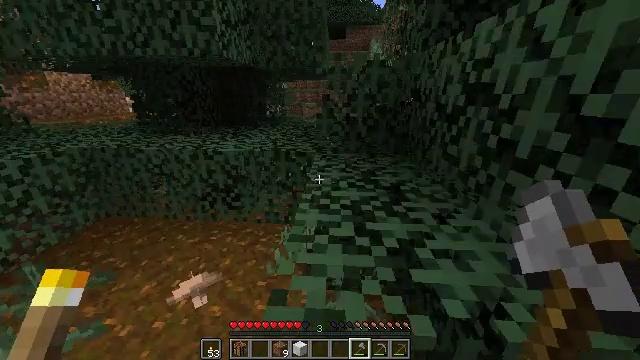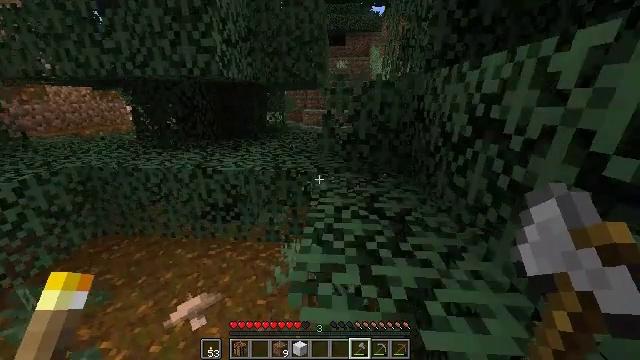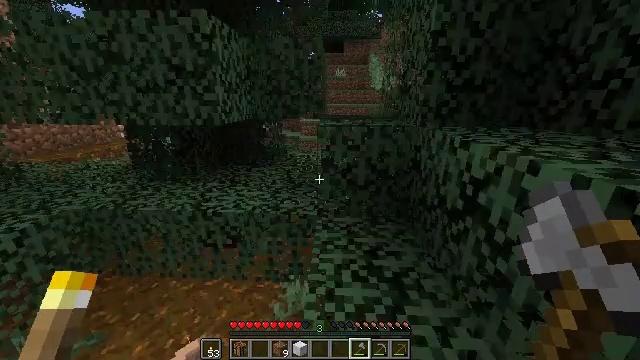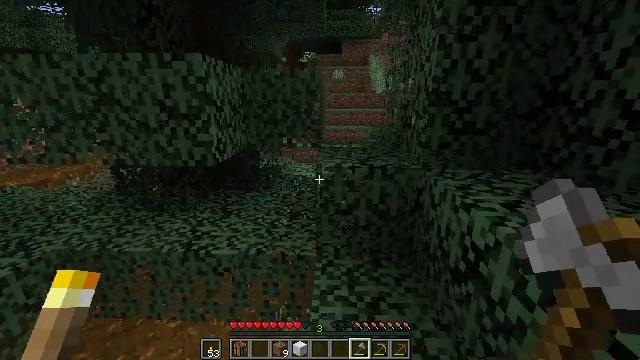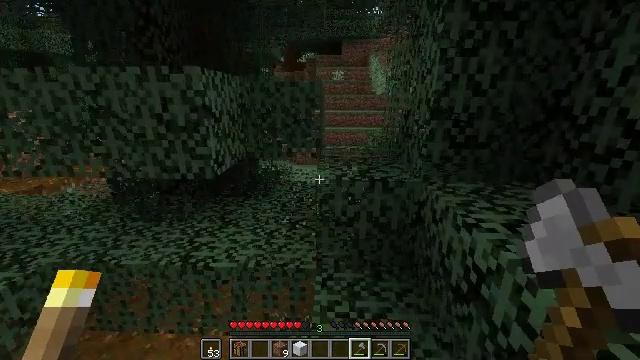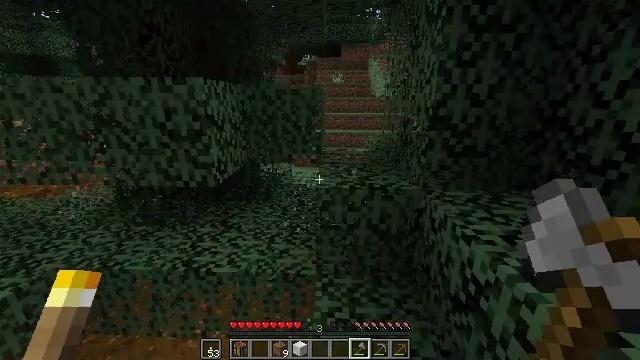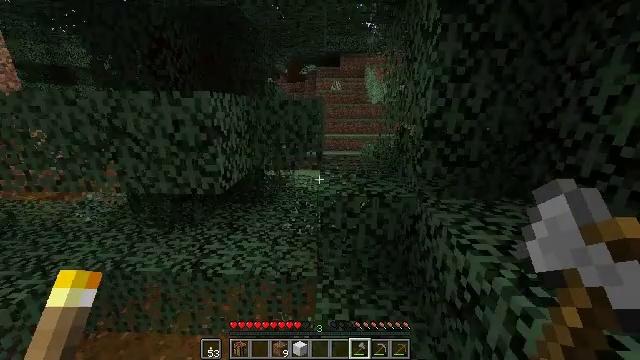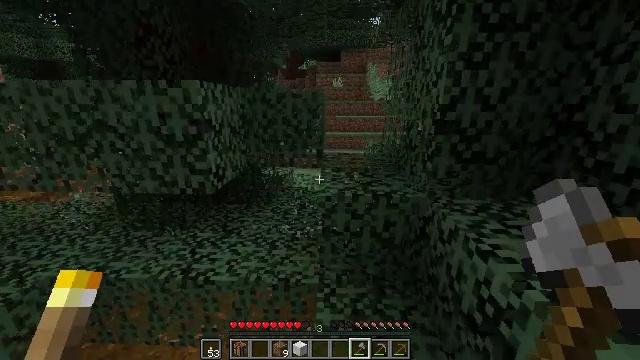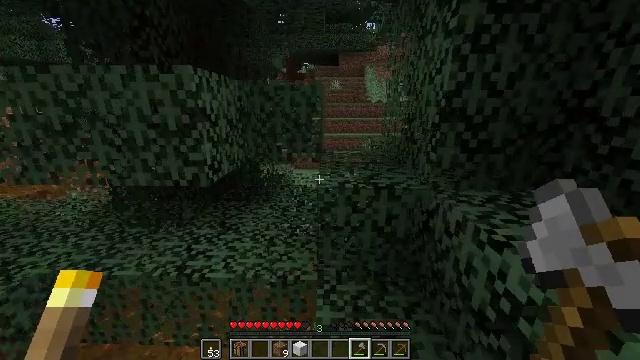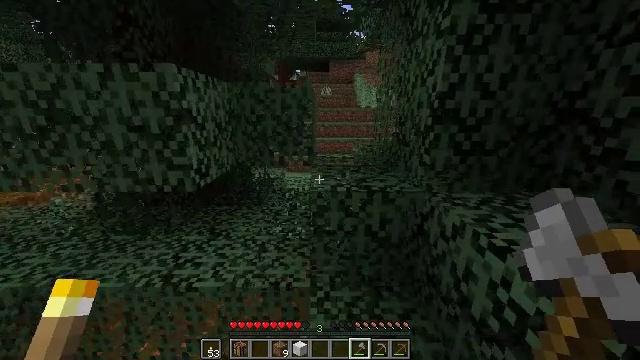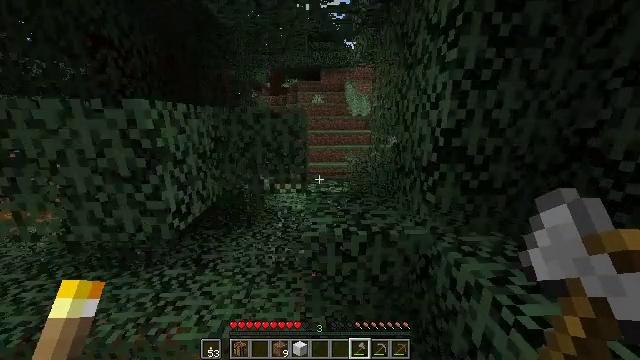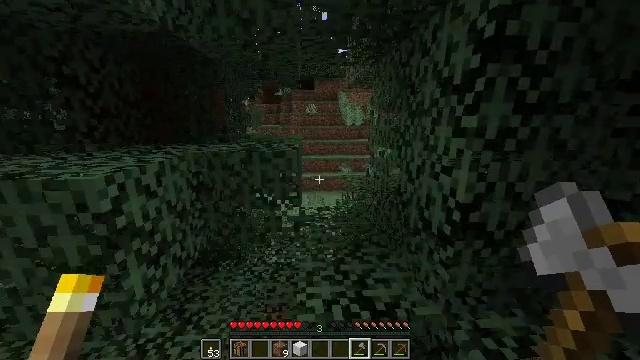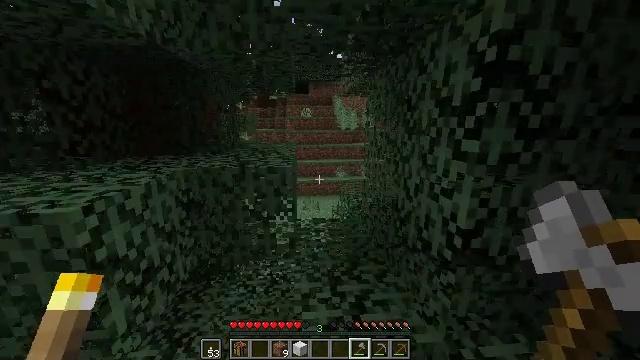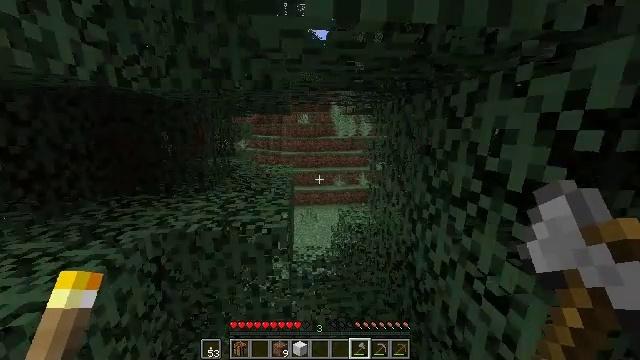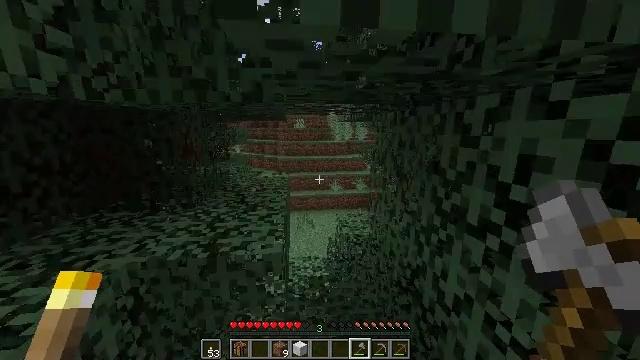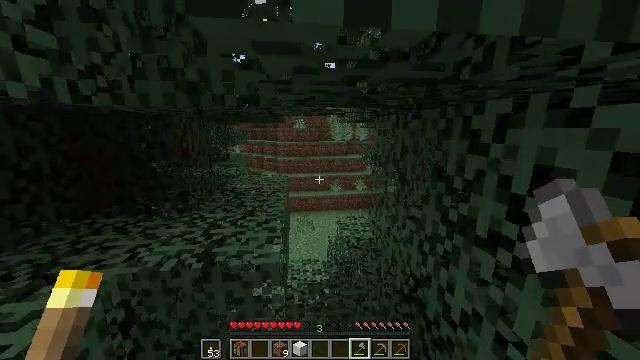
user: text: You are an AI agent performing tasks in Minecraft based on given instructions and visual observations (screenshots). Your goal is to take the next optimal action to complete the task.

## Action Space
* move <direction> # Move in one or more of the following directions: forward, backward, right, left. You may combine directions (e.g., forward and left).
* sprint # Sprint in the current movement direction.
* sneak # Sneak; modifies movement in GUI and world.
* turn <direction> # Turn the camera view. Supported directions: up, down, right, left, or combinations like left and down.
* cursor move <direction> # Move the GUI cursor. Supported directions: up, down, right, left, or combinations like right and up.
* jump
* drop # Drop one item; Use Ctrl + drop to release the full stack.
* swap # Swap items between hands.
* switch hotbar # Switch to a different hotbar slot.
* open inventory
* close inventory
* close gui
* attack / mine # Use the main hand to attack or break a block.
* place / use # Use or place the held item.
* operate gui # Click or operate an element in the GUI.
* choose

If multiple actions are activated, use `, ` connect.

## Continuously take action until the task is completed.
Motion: motion action
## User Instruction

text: Collect sand to make glass.
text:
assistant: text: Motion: move forward, sprint, jump
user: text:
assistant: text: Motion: move forward, sprint, turn up, jump
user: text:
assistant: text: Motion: move forward, sprint, turn up, jump
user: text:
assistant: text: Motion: move forward, sprint, jump
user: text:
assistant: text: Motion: move forward, sprint, jump
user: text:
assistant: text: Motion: move forward, sprint, jump
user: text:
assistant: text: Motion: move forward, sprint
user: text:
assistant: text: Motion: move forward, sprint
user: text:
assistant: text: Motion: move forward, sprint, turn right
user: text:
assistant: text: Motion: move forward, sprint, turn right, jump
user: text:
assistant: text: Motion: move forward, sprint, turn right, jump
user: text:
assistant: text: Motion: move forward, sprint, turn right, jump
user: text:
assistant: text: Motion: move forward, sprint, jump
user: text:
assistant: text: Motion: move forward, sprint, turn right, jump
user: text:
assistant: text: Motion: move forward, sprint
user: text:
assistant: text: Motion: move forward, sprint
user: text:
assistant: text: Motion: move forward and move right, sprint
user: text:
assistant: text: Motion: move forward and move right, sprint
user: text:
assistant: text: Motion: move forward and move right, sprint
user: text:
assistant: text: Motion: move forward and move right, sprint
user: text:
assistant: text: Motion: move forward and move right, sprint
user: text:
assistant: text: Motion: move forward, sprint
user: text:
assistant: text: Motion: move forward, sprint
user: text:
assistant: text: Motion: move forward, sprint
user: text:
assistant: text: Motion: move forward, sprint
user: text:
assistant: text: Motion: move forward, sprint
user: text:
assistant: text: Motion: move forward, sprint
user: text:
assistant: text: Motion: move forward, sprint
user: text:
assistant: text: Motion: move forward, sprint
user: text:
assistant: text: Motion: move forward, sprint